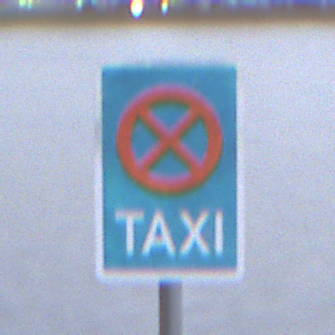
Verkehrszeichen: Taxenstand
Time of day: MorningAfternoon
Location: Outdoor (Urban)
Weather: Overcast
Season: NotSpecified
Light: Natural